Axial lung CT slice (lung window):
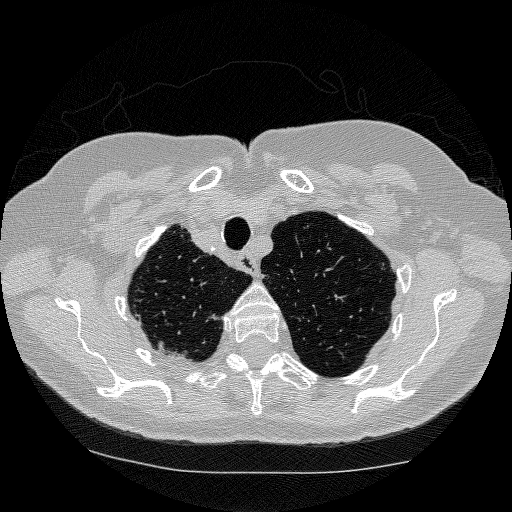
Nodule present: no